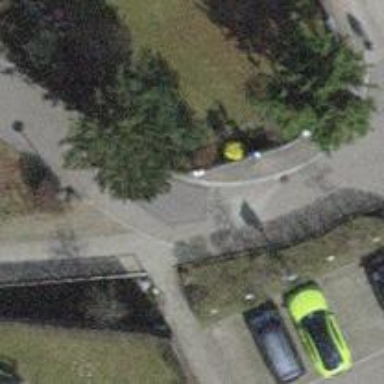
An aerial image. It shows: Paved footway with crossing.